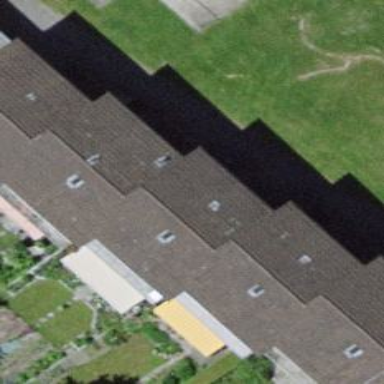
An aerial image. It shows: Terrace building.